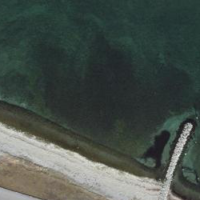
EUNIS habitat code: 14
Species observed at this site:
Chroicocephalus ridibundus